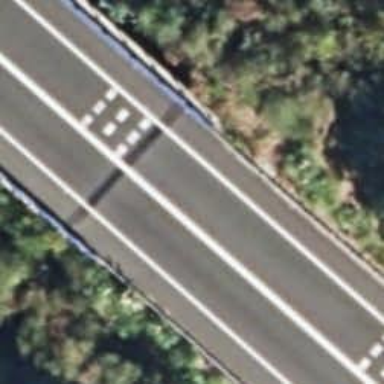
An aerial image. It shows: Asphalt bridge on trunk highway that is designated as motorroad.